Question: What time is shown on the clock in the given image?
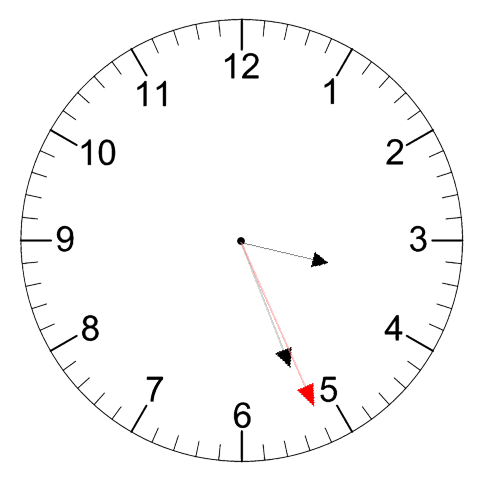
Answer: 03:26:26